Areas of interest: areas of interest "School"
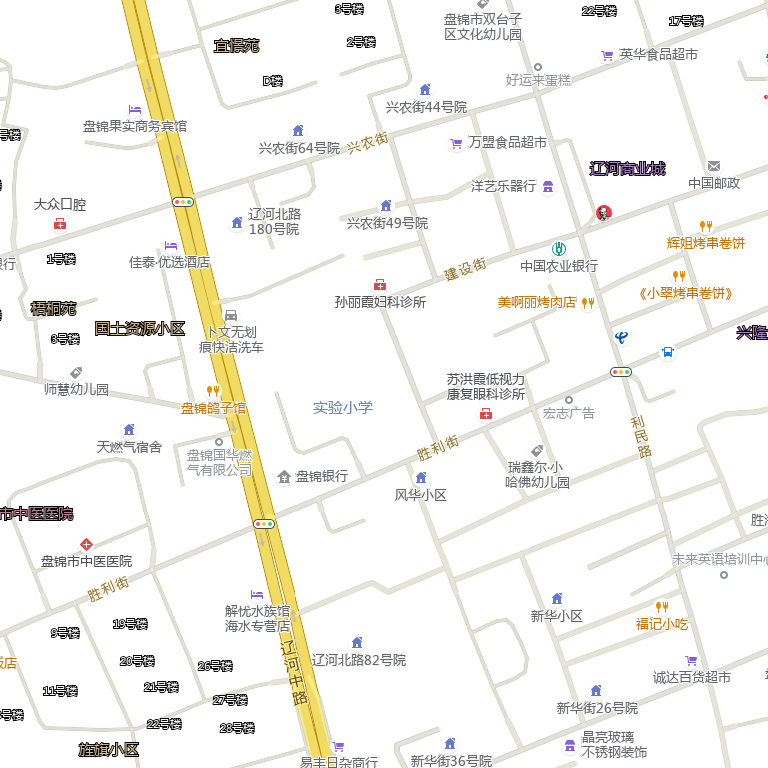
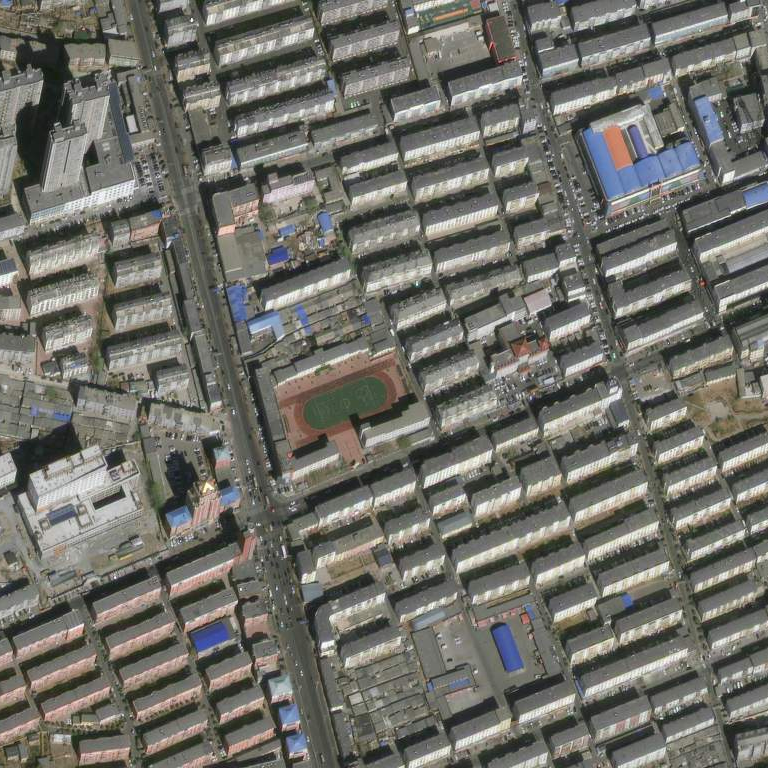